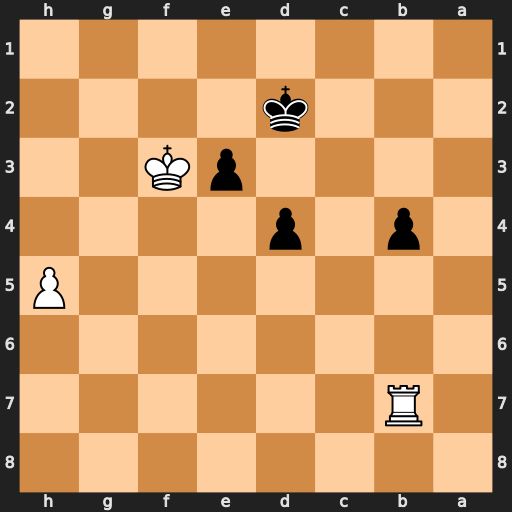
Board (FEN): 8/1R6/8/7P/1p1p4/4pK2/3k4/8
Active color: b
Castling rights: -
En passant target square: -
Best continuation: e2 Rxb4 e1=Q